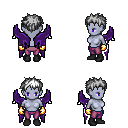
a pixel art fantasy rpg character, female body template, dark elf, purple skin, purple wings, magenta pants, white bedhead hairstyle, gold gloves, black shoes, four views (front, back, left, right), 2x2 character sprite sheet, small pixel art, hard edges, no anti-aliasing